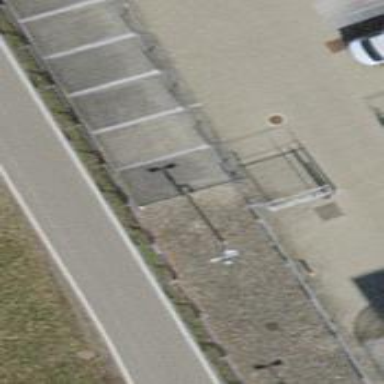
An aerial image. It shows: Wire fence.